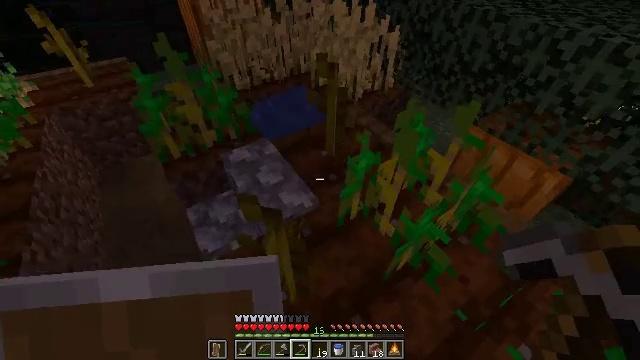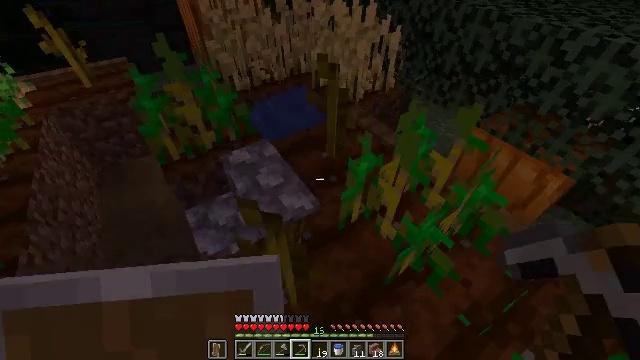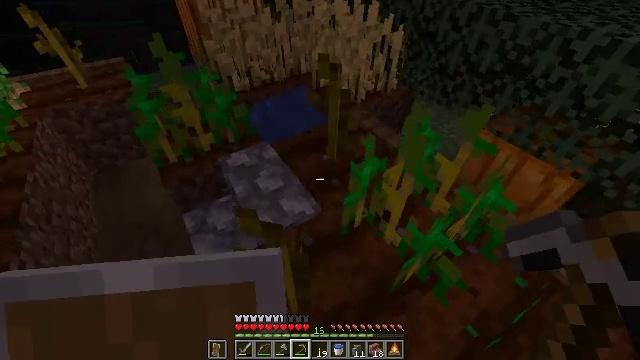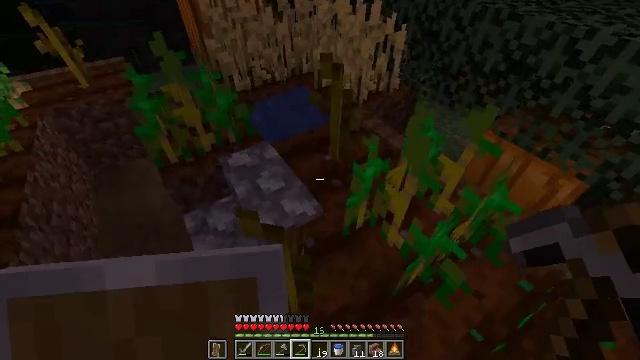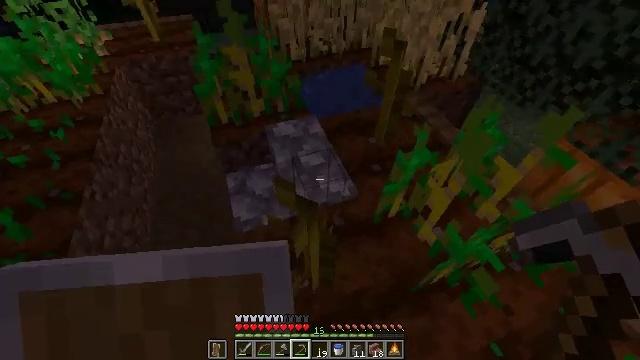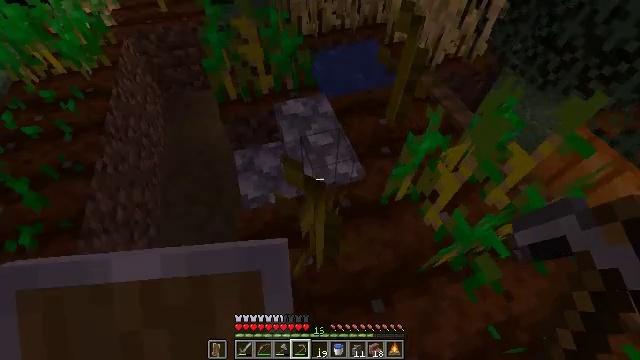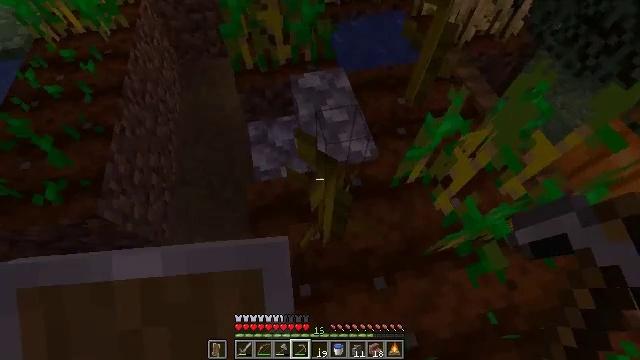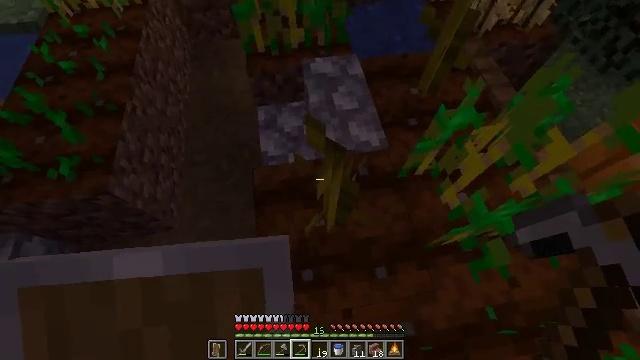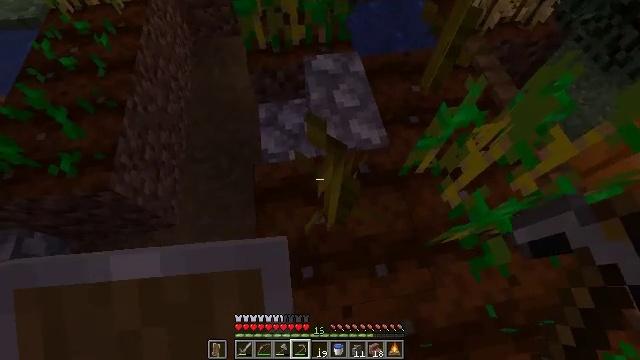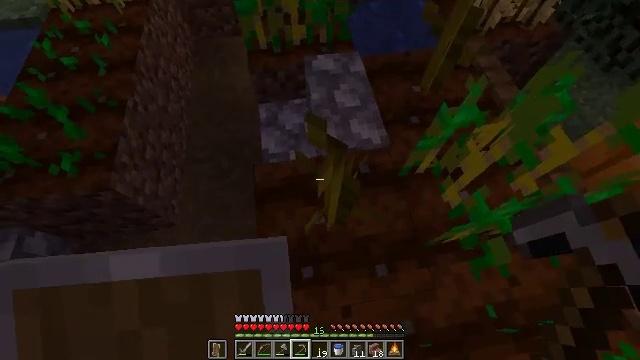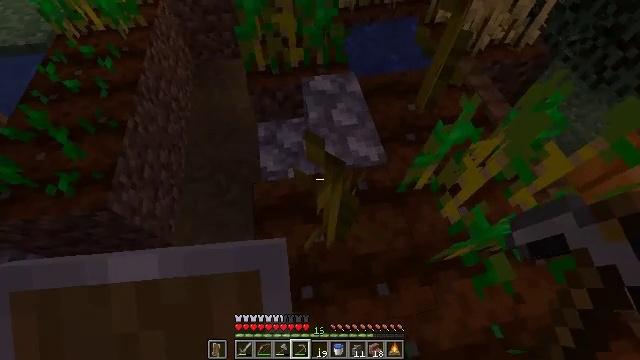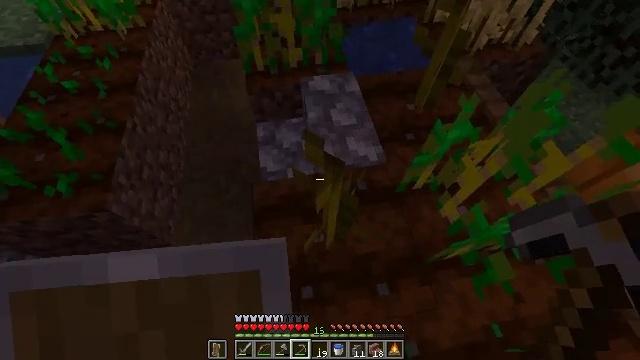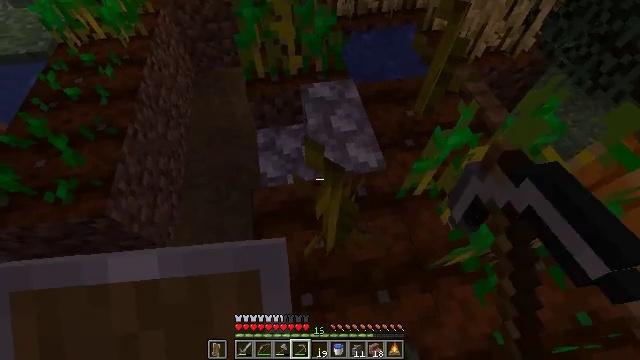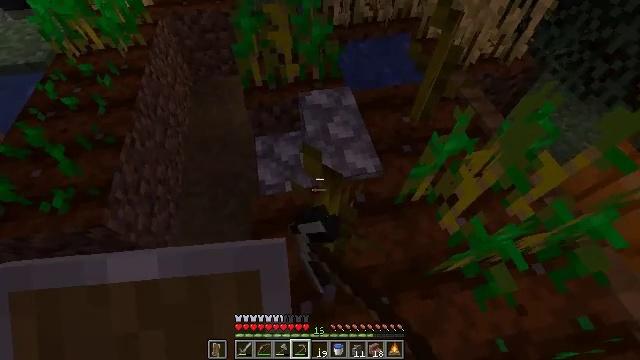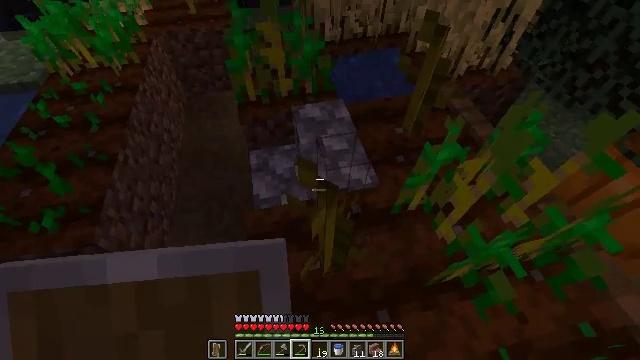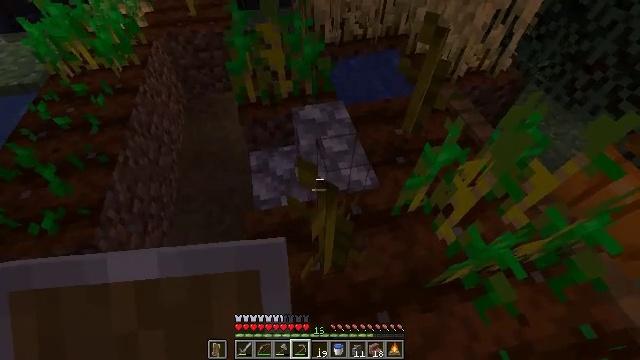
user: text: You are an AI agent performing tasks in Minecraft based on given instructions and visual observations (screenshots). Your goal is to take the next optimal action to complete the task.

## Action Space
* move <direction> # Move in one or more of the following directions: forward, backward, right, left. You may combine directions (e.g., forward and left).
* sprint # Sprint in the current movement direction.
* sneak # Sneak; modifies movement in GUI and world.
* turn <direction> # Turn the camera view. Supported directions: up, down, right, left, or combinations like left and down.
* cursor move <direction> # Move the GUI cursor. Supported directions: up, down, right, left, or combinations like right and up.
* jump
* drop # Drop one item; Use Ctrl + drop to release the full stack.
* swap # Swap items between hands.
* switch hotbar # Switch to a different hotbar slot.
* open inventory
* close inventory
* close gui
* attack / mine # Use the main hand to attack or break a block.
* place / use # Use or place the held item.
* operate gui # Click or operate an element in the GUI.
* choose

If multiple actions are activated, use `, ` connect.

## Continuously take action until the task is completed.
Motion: motion action
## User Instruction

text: Gather the pumpkin stem from the farm.
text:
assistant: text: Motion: no_op
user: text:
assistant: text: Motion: no_op
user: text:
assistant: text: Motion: no_op
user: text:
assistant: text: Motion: turn left and down
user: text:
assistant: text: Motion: turn left and down
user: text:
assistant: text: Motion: turn left and down
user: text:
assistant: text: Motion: turn left and down
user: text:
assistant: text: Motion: no_op
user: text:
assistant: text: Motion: no_op
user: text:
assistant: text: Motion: turn up
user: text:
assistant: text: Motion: attack / mine
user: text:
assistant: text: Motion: turn up, attack / mine
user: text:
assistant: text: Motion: turn up
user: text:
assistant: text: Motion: turn right and up
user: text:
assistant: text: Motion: no_op
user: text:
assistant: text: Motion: no_op
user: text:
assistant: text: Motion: no_op
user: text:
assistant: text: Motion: no_op
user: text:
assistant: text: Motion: no_op
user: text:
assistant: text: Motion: turn right and down
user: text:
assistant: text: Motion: turn down
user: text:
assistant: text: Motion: turn down
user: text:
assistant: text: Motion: attack / mine
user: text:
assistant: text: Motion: attack / mine
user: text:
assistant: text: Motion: no_op
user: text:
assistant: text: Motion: turn up
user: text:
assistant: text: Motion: turn right and up
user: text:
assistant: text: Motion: move forward, turn right and up
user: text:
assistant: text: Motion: move forward
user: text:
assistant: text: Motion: move forward, turn right and down